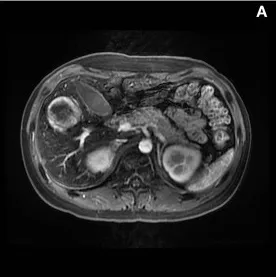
Magnetic resonance imaging characteristics and liver biopsy histopathology. (A) Axial view from enhanced abdominal magnetic resonance imaging revealed a liver mass located in the right lobe without typical enhancement.
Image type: radiology (mri)